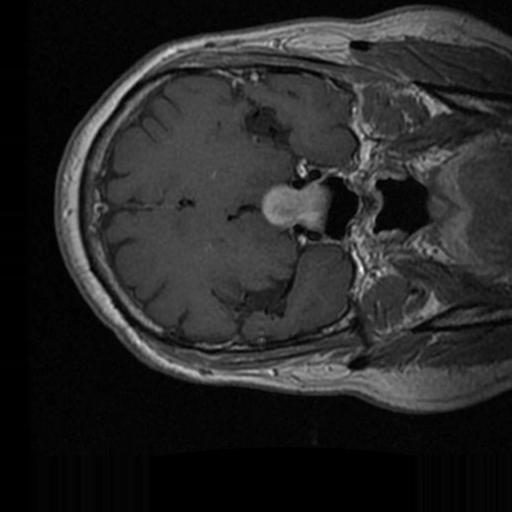
Label: brain_tumor